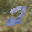
Label: 2